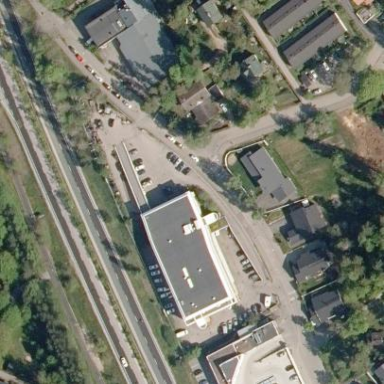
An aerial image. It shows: Industrial building.